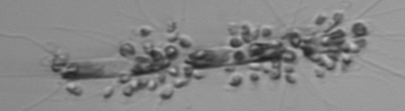
Label: Chaetoceros_didymus_TAG_external_flagellate